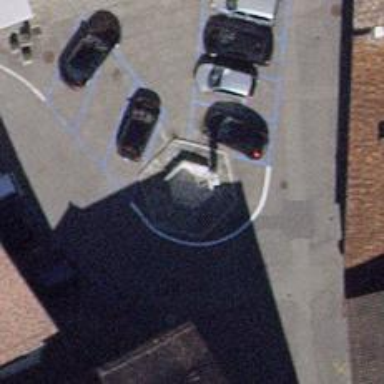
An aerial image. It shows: Fountain.